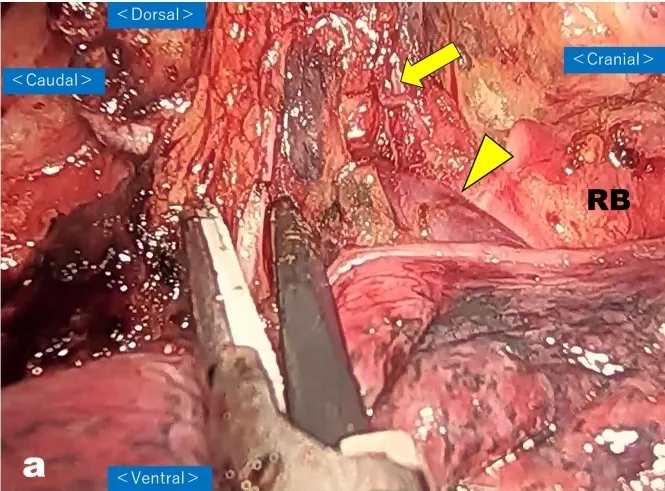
(a) Subcarinal lymph node dissection. View of the subcarinal lymph node dissection showing the aberrant V2 (arrowhead) embedded in the subcarinal nodal packet (arrow). RB: right intermediate bronchus.
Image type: medical_photograph (other_medical_photograph)